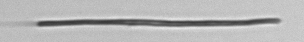
Label: fiber